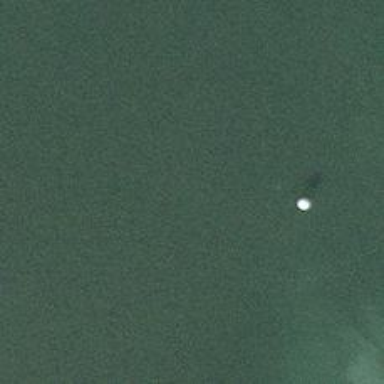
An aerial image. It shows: Man-made buoy.